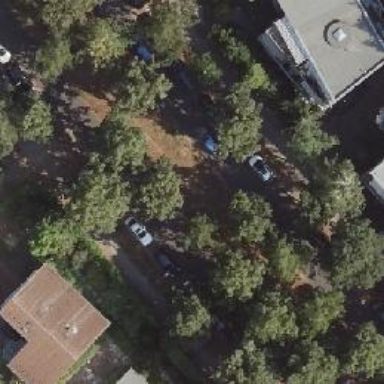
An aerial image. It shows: Beautiful avenue lined with deciduous broadleaved trees.